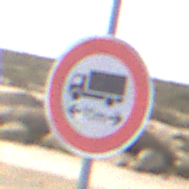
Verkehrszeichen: TatsaechlicheLaenge
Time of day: Midday
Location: Outdoor (Nature)
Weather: PartlyCloudy
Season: NotSpecified
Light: Natural